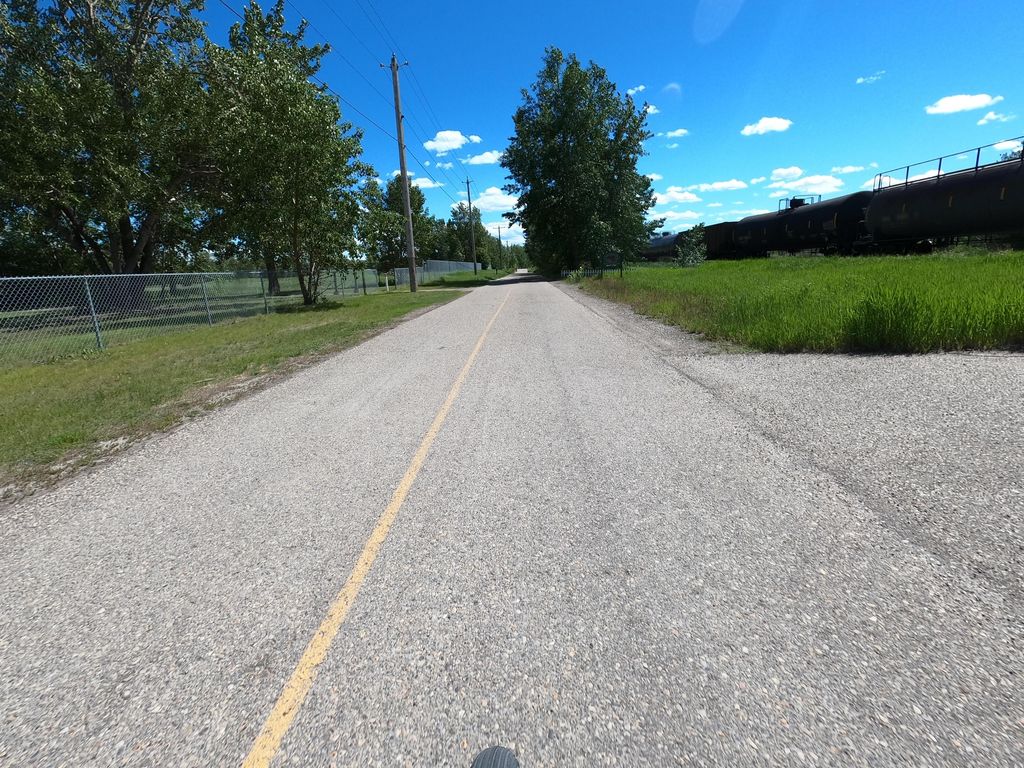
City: calgary